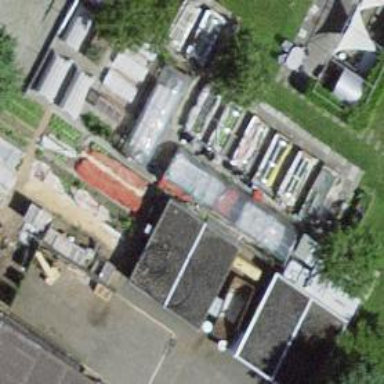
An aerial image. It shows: Garage.